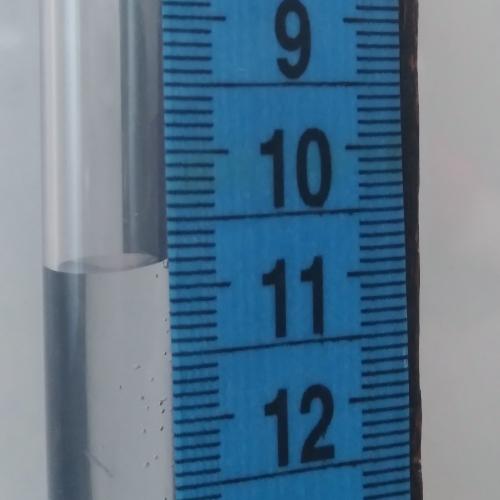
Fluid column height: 10.8 cm